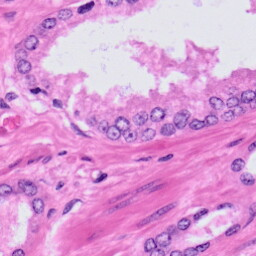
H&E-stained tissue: Prostate